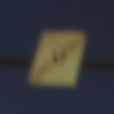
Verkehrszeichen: EndeUmleitung
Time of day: SunriseSunset
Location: Outdoor (Nature)
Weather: PartlyCloudy
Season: NotSpecified
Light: Natural